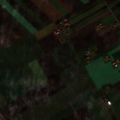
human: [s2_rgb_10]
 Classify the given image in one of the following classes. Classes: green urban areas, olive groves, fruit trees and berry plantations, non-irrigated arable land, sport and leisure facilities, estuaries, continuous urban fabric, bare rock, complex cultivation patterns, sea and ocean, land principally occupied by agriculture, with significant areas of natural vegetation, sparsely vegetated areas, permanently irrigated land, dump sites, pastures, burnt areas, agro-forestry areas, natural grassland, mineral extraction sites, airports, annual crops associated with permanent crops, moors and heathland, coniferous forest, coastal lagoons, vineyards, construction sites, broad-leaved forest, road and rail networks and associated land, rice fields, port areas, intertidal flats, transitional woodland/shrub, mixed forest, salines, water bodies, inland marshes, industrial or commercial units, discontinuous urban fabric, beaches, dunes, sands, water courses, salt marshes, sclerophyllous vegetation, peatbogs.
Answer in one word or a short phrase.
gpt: non-irrigated arable land